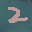
Label: 2